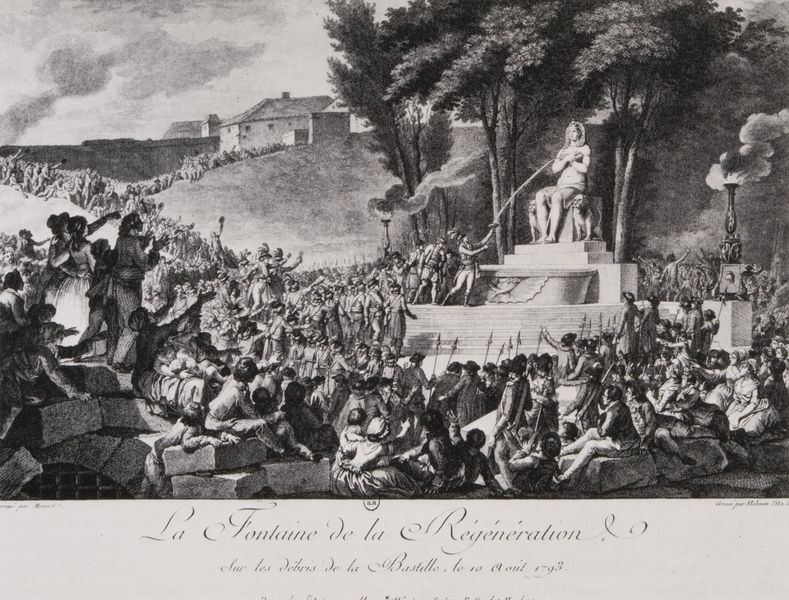
Titel: Der Brunnen der Erneuerung auf der Place de la Bastille
Künstler: Isidore Stanislas Henri (nach Monnet) Helman
Standort: Paris
Institution: Bibliothèque Nationale.
Schlagwörter: baum, felsen, feuer, gott, himmel, mann, nackt, schatten, weiß, wolken, bäume, frauen, menschen, ocker, sitzen, frankreich, frau, grau, hut, kleid, kleider, licht, männer, schwarz, zeichnung, dach, haus, schloss, fest, leute, versammlung, feier, stein, steine, horizont, häuser, hügel, natur, brücke, gitter, qualm, rauch, kind, wald, anhöhe, brunnen, kinder, skulptur, statue, schrift, sitz, bogen, hang, mauer, grafik, graphik, empore, figuren, französisch, krieg, schlacht, treppe, treppen, soldaten, thron, inschrift, stufe, stufen, podest, fugen, flamme, burg, torbogen, festung, lichtung, druck, schraffur, radierung, stich, revolution, schwarzweiß, schwert, text, aufstand, auflauf, menschenmasse, beten, altar, girlanden, reihen, verschränkt, jesus, priester, huldigung, lanzen, fontaine, herrscherin, speer, speere, gottheit, heilig, jubel, kupferstich, anbetung, flugblatt, kandelaber, monument, ägypten, fraune, ägypter, quelle, begeisterung, fackeln, kult, volksfest, blöcke, steinblock, einstürzen, barrikade, nature, thronen, bildersturm, einsturz, wallfahrt, pharao, aberglaube, revolutionsgraphik, siegesfeier, bewachung, isis, menscheb, napolenon, beifall, frankrei, revolutionsfest, régénération, wiedergeburt, zeichnub, läwen, bilderkreig, hausstürzen, jungbunnen, abfluus, uren